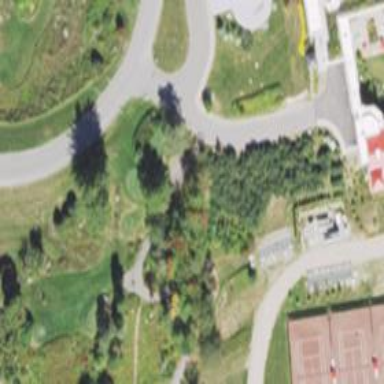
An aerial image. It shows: Grassy area designated as golf tee.